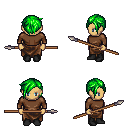
a pixel art fantasy rpg character, female body template, human, tanned skin, brown long-sleeve shirt, robe skirt, green pixie cut hairstyle, black shoes, spear, four views (front, back, left, right), 2x2 character sprite sheet, small pixel art, hard edges, no anti-aliasing